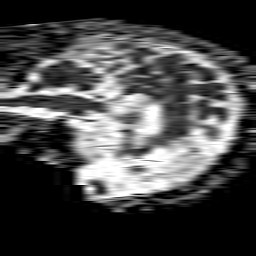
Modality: ADC
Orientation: sagittal
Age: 66
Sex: male
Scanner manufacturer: philips
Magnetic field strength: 1.5 T
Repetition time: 4.6 s
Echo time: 0.09059 s